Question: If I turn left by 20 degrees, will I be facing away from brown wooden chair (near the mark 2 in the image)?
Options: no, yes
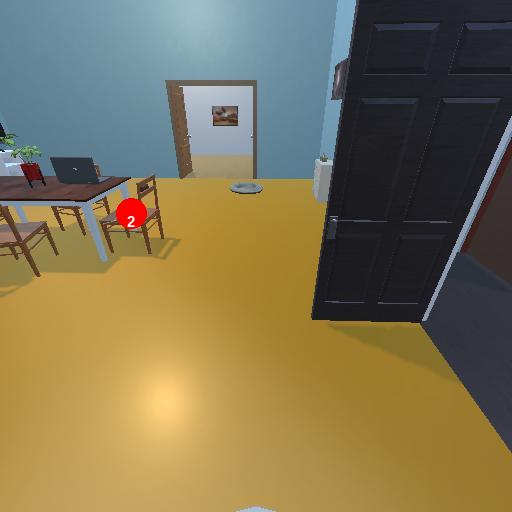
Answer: no